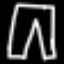
Label: pants